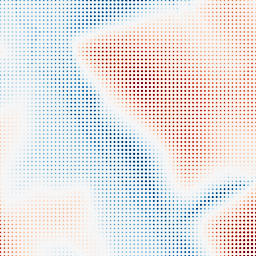
Category: classical
Decomposition family: gaussian
Decomposition parameters: sigma: 50
Upsampling method: sinc_blackman
Upsampling parameters: scale: 8
kernel_size: 4
Upsampling scale: 8